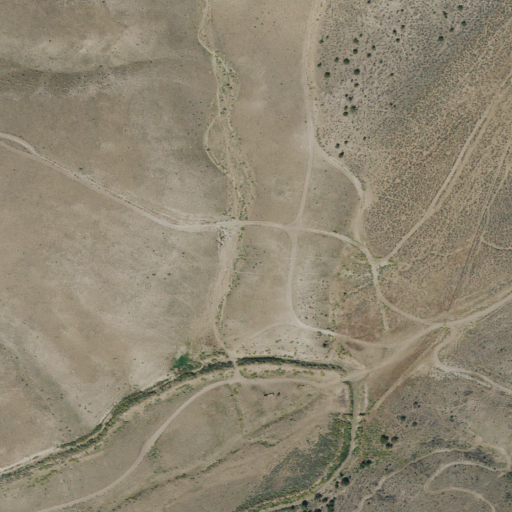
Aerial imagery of valley in Utah named Bone Hollow containing shrub, evergreen forest, and grassland